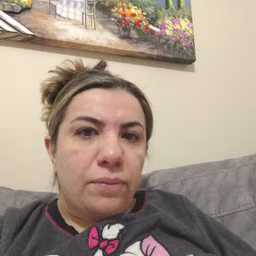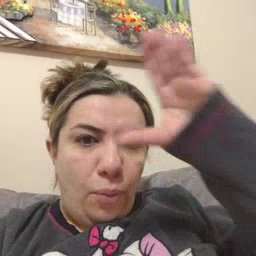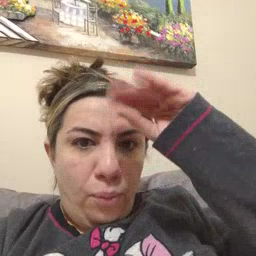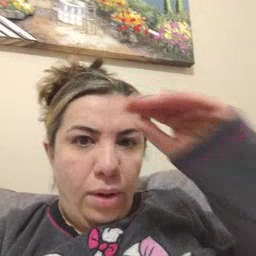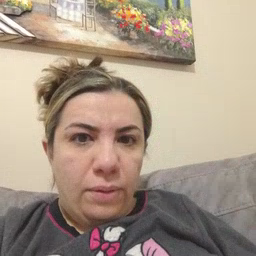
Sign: boy